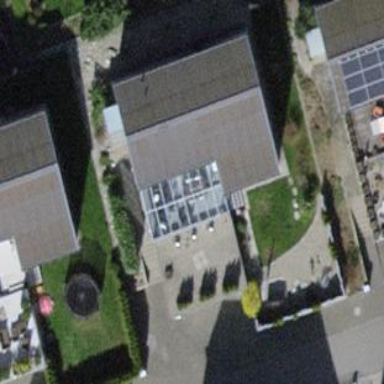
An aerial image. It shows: Garage.